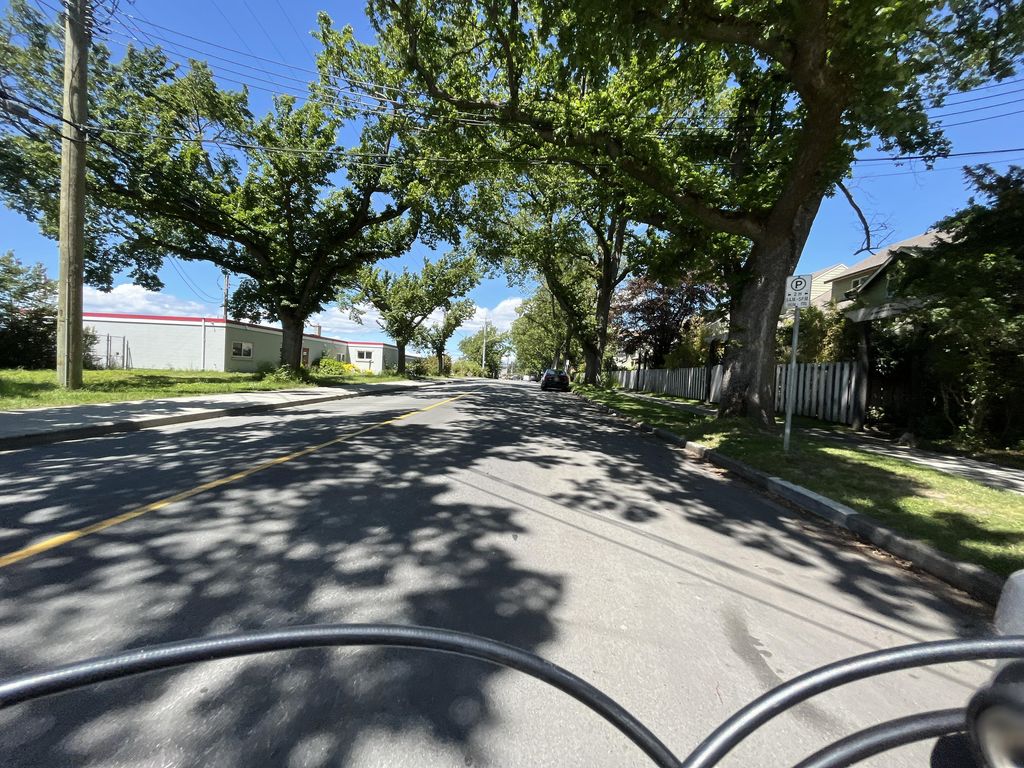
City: victoria